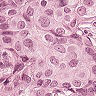
Metastatic tissue present: yes